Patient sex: F
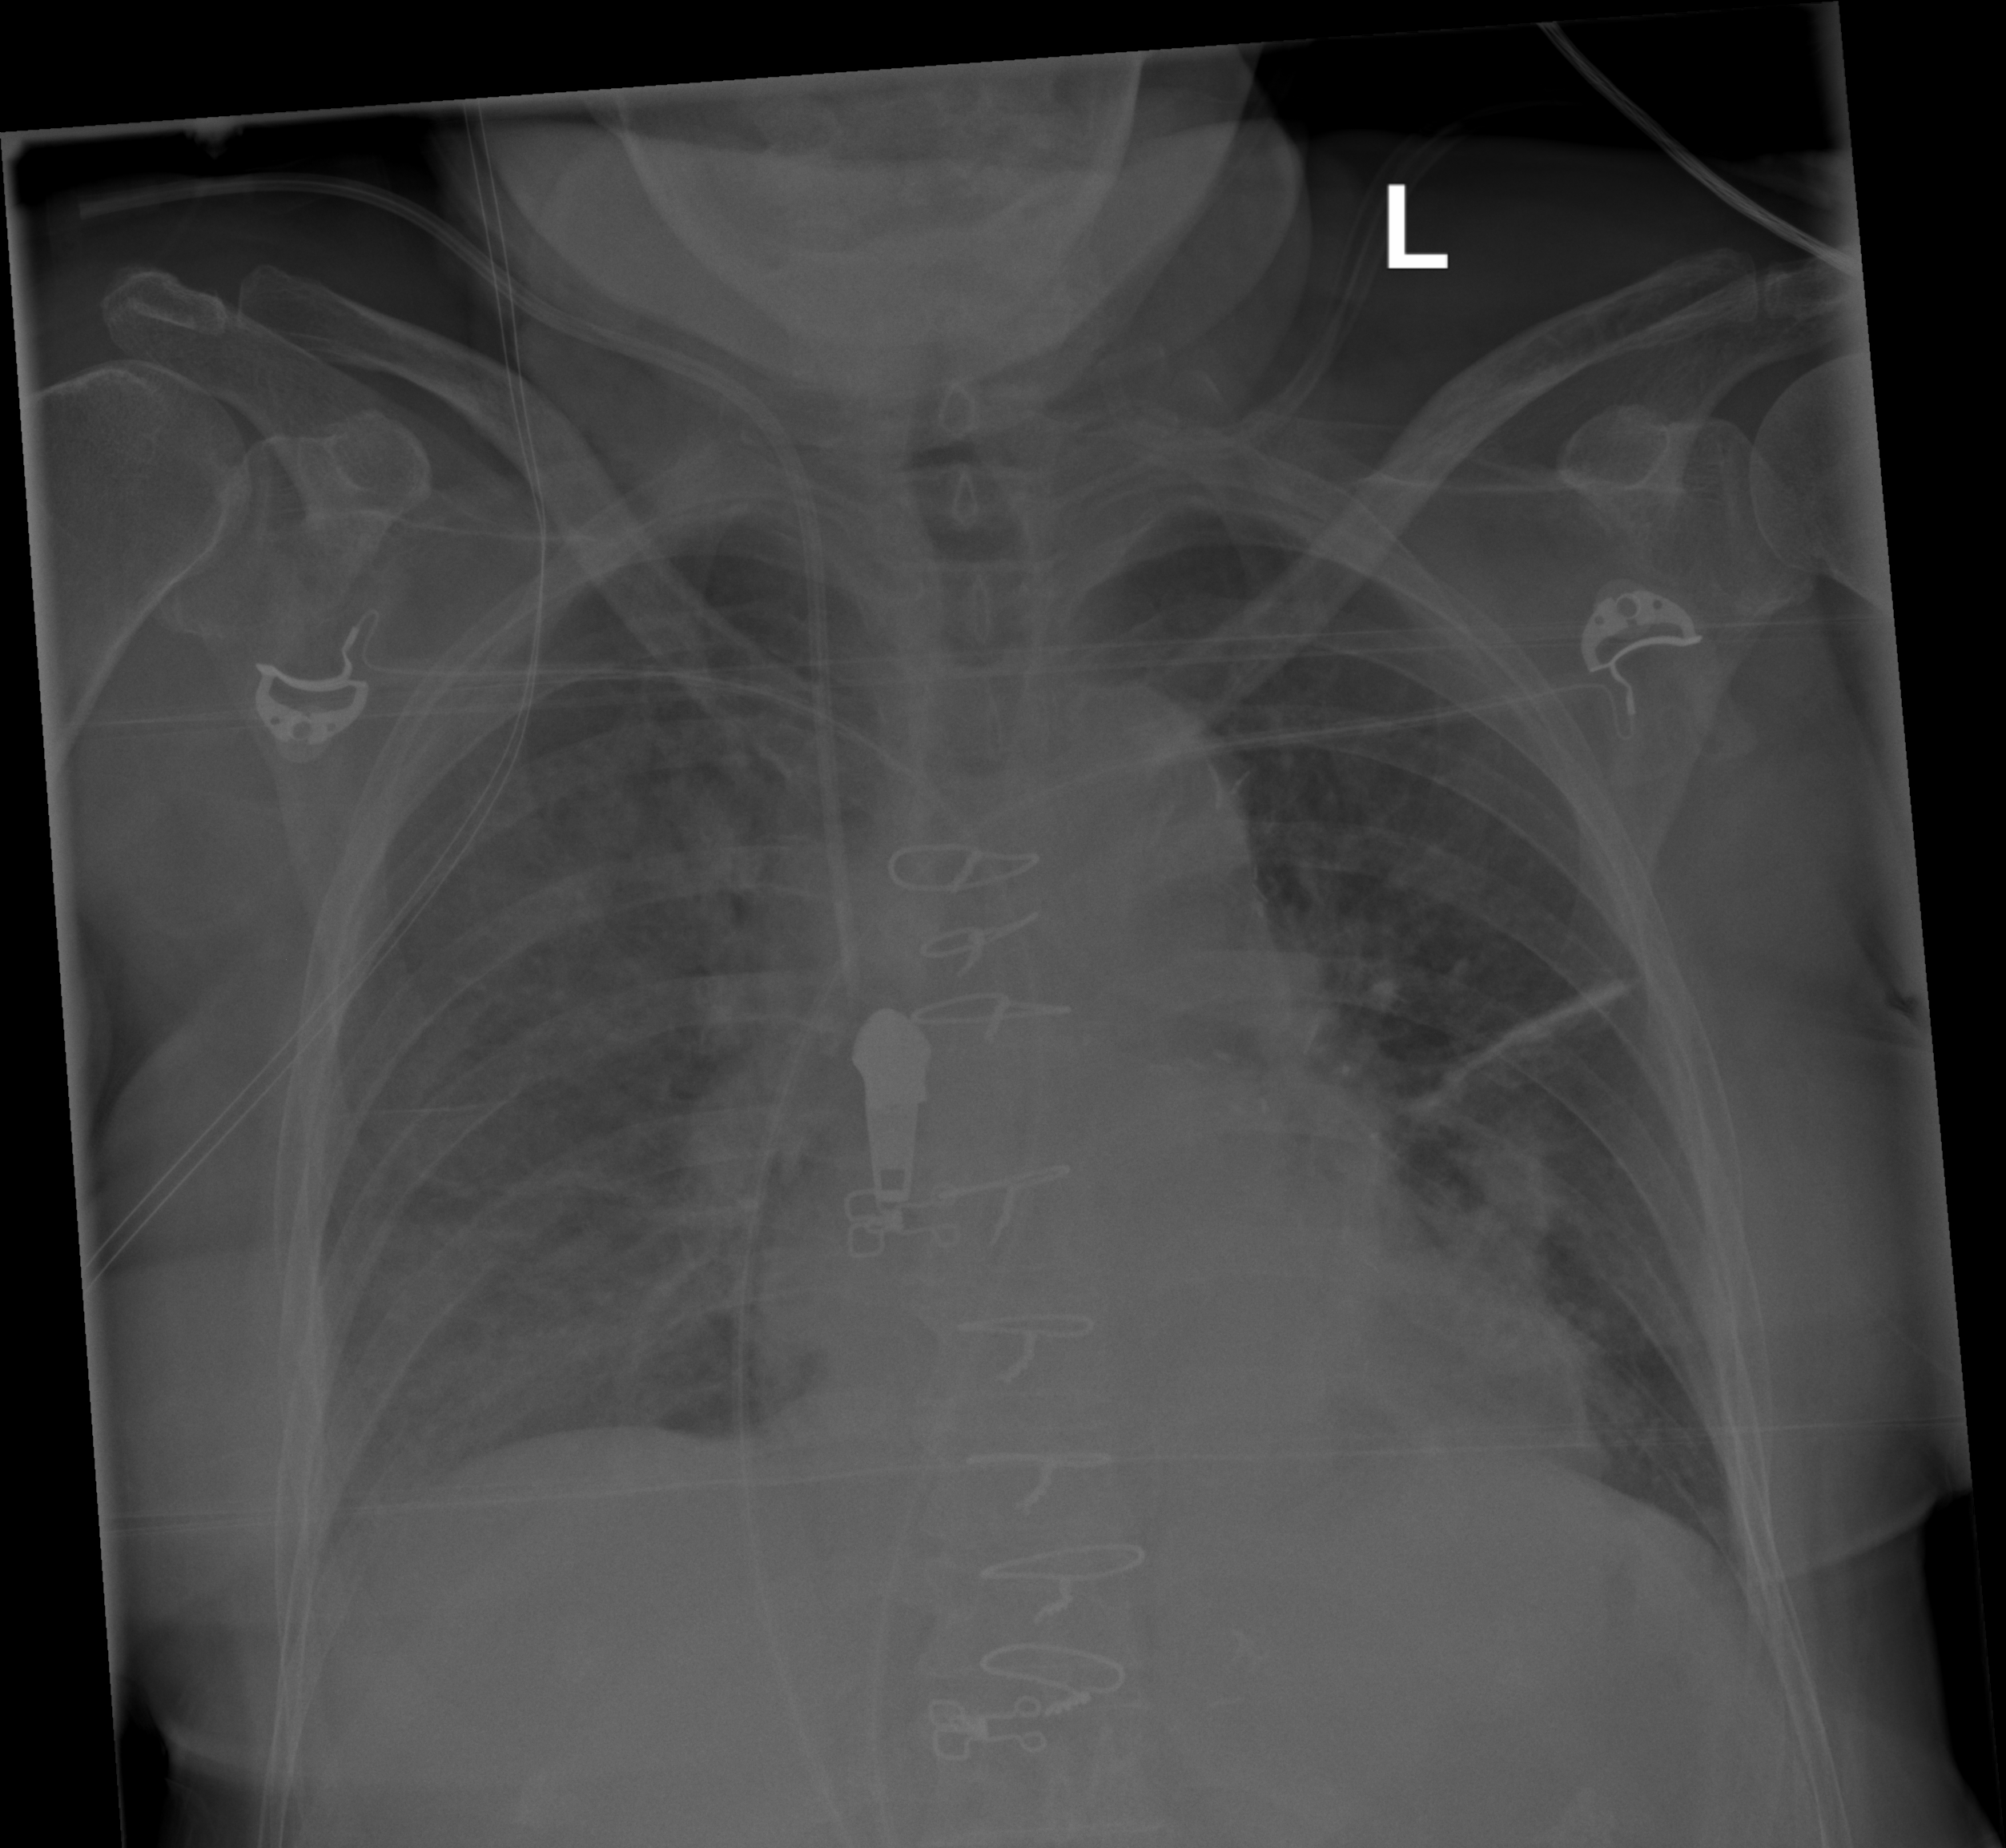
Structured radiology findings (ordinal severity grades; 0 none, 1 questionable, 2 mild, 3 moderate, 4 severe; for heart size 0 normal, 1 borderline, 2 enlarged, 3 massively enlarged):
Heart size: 0
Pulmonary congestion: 3
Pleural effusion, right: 0
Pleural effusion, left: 0
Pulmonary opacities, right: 3
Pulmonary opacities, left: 2
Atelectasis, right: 3
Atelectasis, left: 2